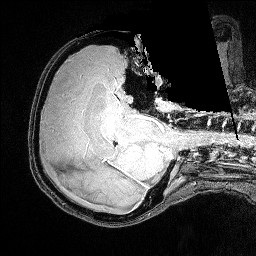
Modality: FLASH
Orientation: axial
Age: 26
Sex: female